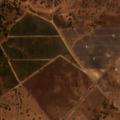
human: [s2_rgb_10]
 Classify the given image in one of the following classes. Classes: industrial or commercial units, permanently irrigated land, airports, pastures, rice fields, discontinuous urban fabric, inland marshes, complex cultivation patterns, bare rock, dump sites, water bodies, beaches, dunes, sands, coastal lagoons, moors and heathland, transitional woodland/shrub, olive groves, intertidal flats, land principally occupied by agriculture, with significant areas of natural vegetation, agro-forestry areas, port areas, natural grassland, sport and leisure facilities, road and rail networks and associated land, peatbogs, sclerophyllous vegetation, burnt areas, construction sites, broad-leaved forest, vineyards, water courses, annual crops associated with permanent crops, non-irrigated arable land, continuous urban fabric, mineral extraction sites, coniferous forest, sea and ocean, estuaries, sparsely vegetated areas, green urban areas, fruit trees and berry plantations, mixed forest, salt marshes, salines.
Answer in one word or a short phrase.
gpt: industrial or commercial units, airports, olive groves, pastures, agro-forestry areas, transitional woodland/shrub